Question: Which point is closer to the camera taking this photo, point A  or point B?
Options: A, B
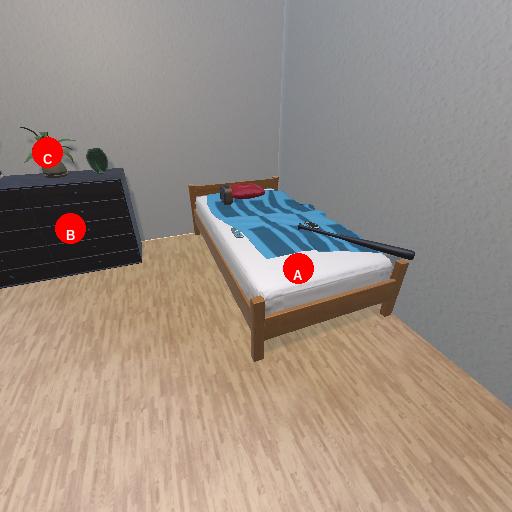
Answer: A